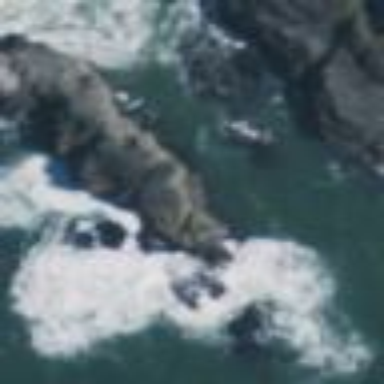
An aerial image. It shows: Natural rock reef.